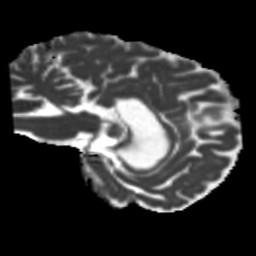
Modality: MD
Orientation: sagittal
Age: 53
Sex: female
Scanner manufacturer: siemens
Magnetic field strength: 3 T
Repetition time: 5.25 s
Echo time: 0.08 s